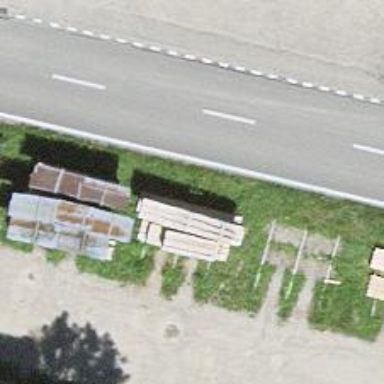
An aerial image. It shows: Bus stop along the road.